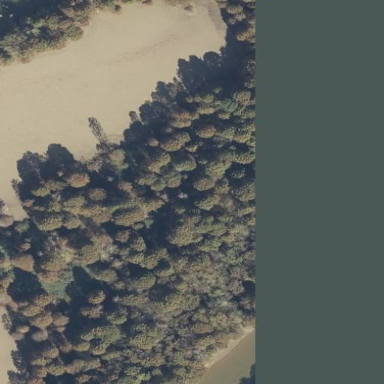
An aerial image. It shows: Beautiful woodland area.